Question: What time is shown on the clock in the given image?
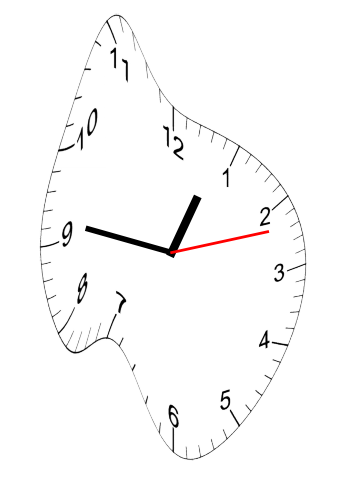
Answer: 12:46:12